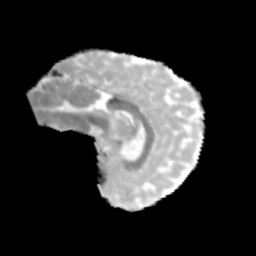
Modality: MD
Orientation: sagittal
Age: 11
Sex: male
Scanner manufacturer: siemens
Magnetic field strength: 3 T
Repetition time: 3.8 s
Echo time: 0.07 s